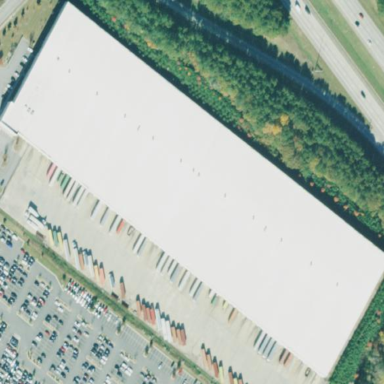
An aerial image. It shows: Warehouse.